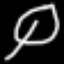
Label: leaf